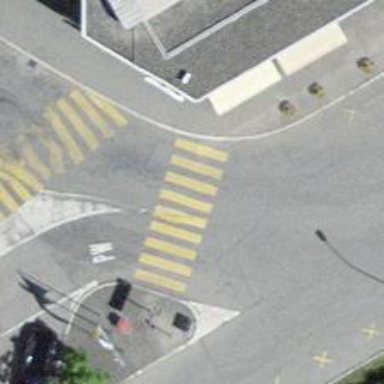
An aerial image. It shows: Uncontrolled road crossing with markings.